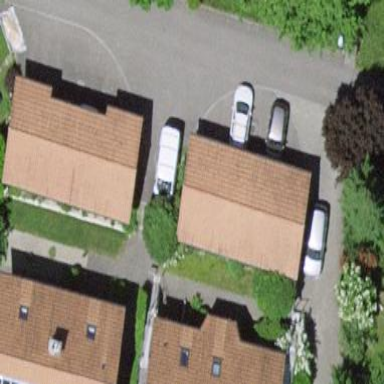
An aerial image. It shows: Garage.